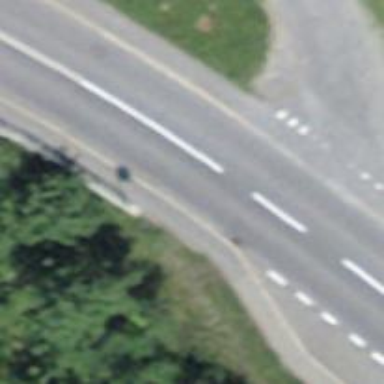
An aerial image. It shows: Secondary road with asphalt surface.